Question: I have this list:

And I wanted to add the " | " character between the links in blue.
However, the list items are generated by PHP in the following code:
'''
<ul class="links pull-right"<?php if($this->getName()): ?> id="<?php echo $this->getName() ?>"<?php endif;?>>
<?php foreach($_links as $_link): ?>
<?php if ($_link instanceof Mage_Core_Block_Abstract):?>
<?php echo $_link->toHtml() ?>
<?php else: ?>
<li<?php if($_link->getIsFirst()||$_link->getIsLast()): ?> class="<?php if($_link->getIsFirst()): ?>first<?php endif; ?><?php if($_link->getIsLast()): ?> last<?php endif; ?>"<?php endif; ?> <?php echo $_link->getLiParams() ?>><?php echo $_link->getBeforeText() ?><a href="<?php echo $_link->getUrl() ?>" title="<?php echo $_link->getTitle() ?>" <?php echo $_link->getAParams() ?>><?php echo $_link->getLabel() ?></a><?php echo $_link->getAfterText() ?></li>
<?php endif;?> | //----------- the | character was added here ---------------
<?php endforeach; ?>
</ul>
'''
The problems are:
1. the PHP is in a for each loop and the | character is added to the last link as well.
2. I want to position the "Log In" somewhere else on my page. Is there a way to separate the last list item and position it elsewhere?
Any help is greatly appreciated!
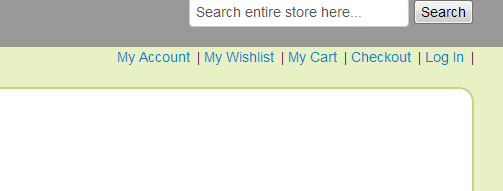
Answer: For 1:
Use '$_link->getIsLast()'. Check if it is not last -> Add your Delimiter.
'''
<ul class="links pull-right"<?php if($this->getName()): ?> id="<?php echo $this->getName() ?>"<?php endif;?>>
<?php foreach($_links as $_link): ?>
<?php if ($_link instanceof Mage_Core_Block_Abstract):?>
<?php echo $_link->toHtml() ?>
<?php else: ?>
<li<?php if($_link->getIsFirst()||$_link->getIsLast()): ?> class="<?php if($_link->getIsFirst()): ?>first<?php endif; ?><?php if($_link->getIsLast()): ?> last<?php endif; ?>"<?php endif; ?> <?php echo $_link->getLiParams() ?>><?php echo $_link->getBeforeText() ?><a href="<?php echo $_link->getUrl() ?>" title="<?php echo $_link->getTitle() ?>" <?php echo $_link->getAParams() ?>><?php echo $_link->getLabel() ?></a><?php echo $_link->getAfterText() ?></li>
<?php endif;?>
<?php if (! $_link->getIsLast()):?>|<?php endif;?> //----------- the | character was added here ---------------
<?php endforeach; ?>
</ul>
'''
That Should Work.
For Number 2:
Not 100% sure. Probably have to disable that link, then manually add it/its block's url to your layout/.phtml.
Because the link generation is automated so you would have to disable the link and then call '$something->getUrl()'
'<a href="<?php echo $this->getUrl('wishlist') ?>">Wishlist</a>'
<URL>